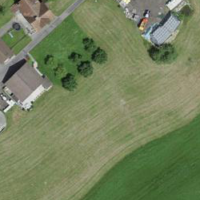
EUNIS habitat code: 24
Species observed at this site:
Fagus sylvatica
Cydonia oblonga